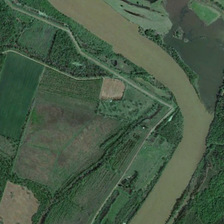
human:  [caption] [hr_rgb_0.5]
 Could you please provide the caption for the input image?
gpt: many green plants are in two sides of a curved river .

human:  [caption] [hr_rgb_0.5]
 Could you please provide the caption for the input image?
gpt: many green plants are in two sides of a curved river .

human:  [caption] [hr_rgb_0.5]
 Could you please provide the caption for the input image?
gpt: many green plants are in two sides of a curved river .

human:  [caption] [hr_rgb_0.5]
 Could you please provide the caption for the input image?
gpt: many green plants are in two sides of a curved river .

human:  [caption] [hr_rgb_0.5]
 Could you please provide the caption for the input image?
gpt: many green plants are in two sides of a curved river .